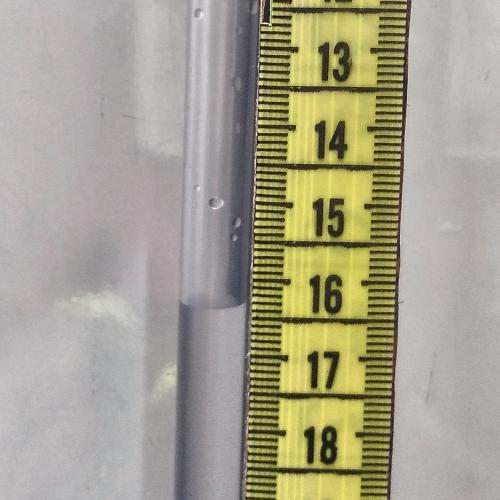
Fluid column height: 16.3 cm